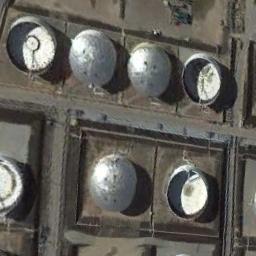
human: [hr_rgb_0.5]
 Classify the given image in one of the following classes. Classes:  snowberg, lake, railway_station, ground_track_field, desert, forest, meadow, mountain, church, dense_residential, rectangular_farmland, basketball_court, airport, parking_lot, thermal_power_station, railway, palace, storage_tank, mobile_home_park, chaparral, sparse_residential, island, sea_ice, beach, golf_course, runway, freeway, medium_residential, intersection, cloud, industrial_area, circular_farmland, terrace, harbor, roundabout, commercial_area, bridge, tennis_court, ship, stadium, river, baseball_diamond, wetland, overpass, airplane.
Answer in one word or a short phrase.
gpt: storage_tank